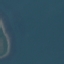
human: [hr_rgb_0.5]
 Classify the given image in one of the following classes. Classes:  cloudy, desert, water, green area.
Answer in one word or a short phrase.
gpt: water